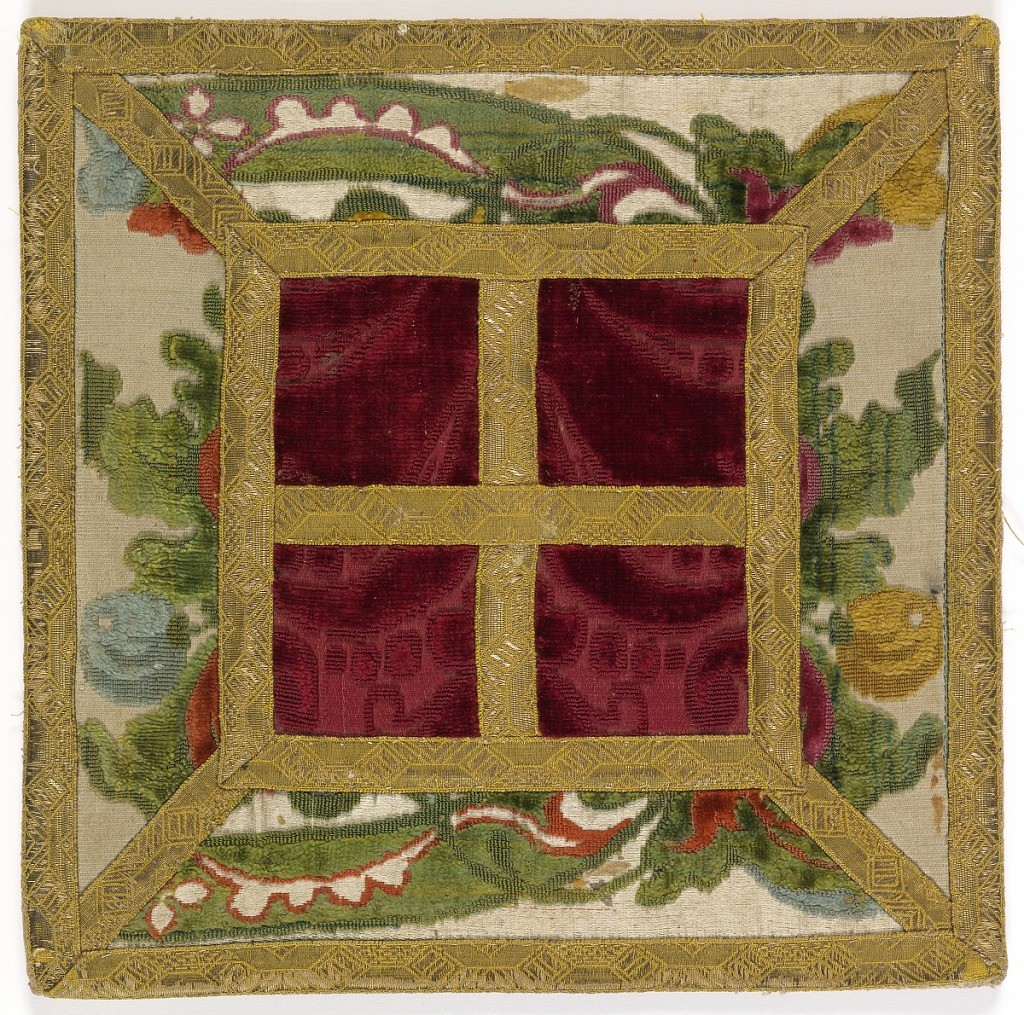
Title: Burse
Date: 17th century
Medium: silk, linen, metallic trim
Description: Burse has a center of red cut and uncut velvet on a red satin ground. Border of polychrome cut and uncut velvet on a white satin ground. Trimmed with gold ribbon and backed with linen.